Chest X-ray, AP view. Patient: 46 years old, sex F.
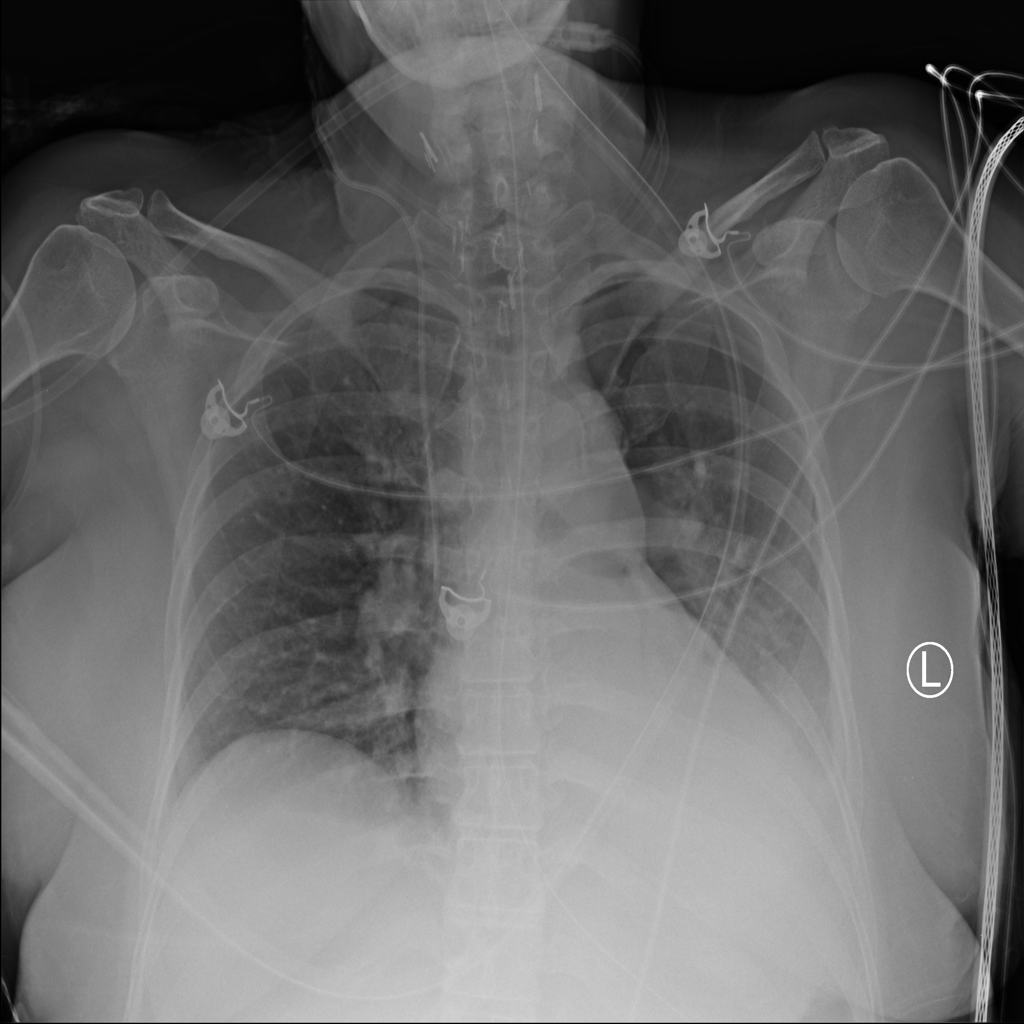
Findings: Atelectasis, Consolidation, Effusion, Pneumothorax